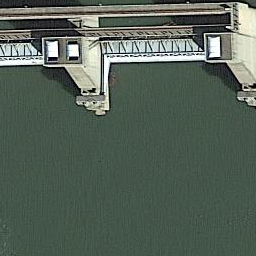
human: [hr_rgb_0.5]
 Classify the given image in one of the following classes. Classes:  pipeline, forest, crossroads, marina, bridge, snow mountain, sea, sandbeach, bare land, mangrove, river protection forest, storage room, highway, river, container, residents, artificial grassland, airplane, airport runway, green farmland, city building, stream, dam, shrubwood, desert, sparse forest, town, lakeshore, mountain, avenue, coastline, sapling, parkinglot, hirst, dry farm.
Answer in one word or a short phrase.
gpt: dam